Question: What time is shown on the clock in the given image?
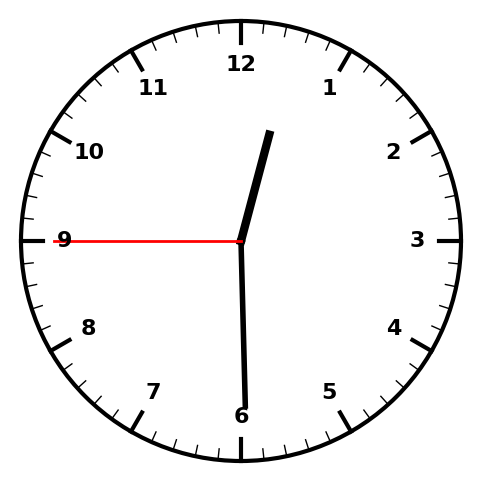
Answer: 12:29:45